Question: I'm using version 12 community edition. Is there a way to enable feature in settings or add it through some plugin?
Picture of "autosroll" (not really sure if I'm calling it right) addon from VS:

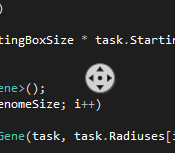
Answer: There is no such feature in IntelliJ IDEA, and I'm not aware of any plugin that does that.